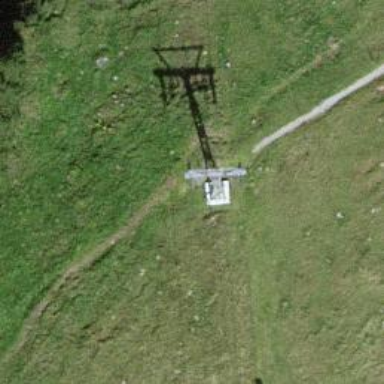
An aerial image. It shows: Pylon used for aerialway.